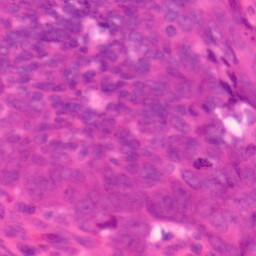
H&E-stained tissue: Colon